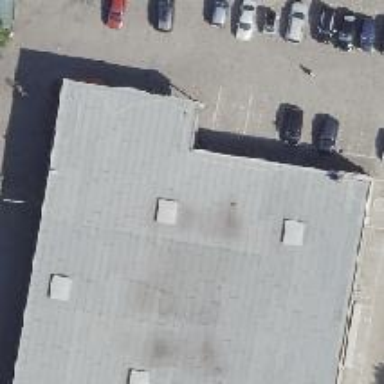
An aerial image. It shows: Bakery.